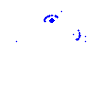
Particle: electron